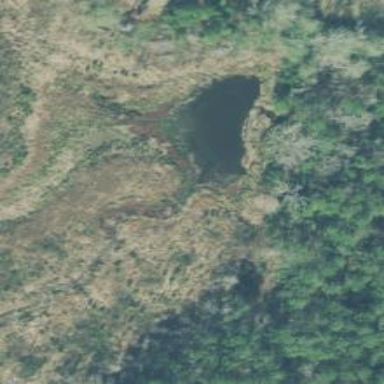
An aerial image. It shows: Reservoir area.